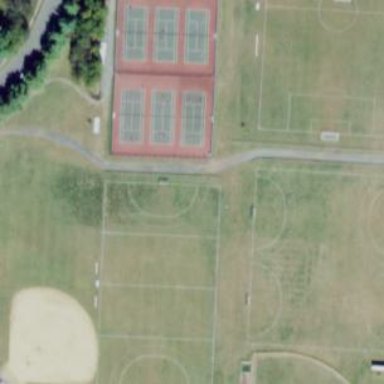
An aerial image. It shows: Field hockey pitch where players can enjoy the sport.